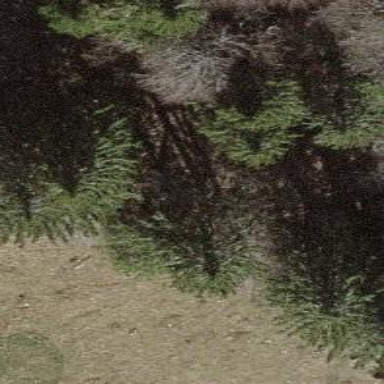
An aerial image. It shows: Broadleaved tree in natural setting.